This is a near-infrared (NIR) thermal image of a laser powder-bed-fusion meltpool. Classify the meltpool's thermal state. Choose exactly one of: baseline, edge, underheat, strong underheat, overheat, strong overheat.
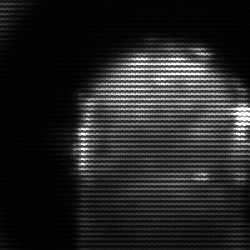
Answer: baseline